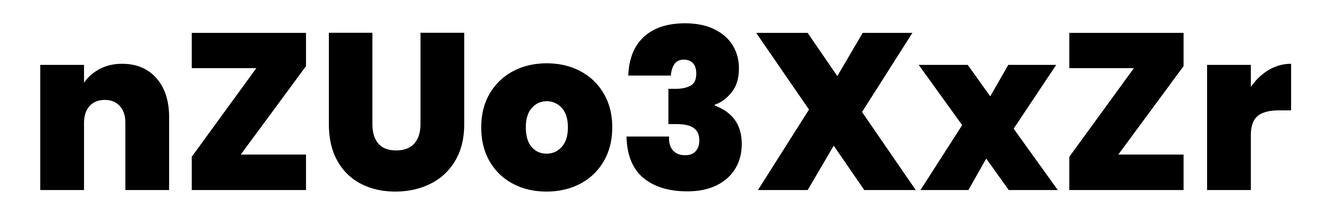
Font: Poppins-ExtraBold